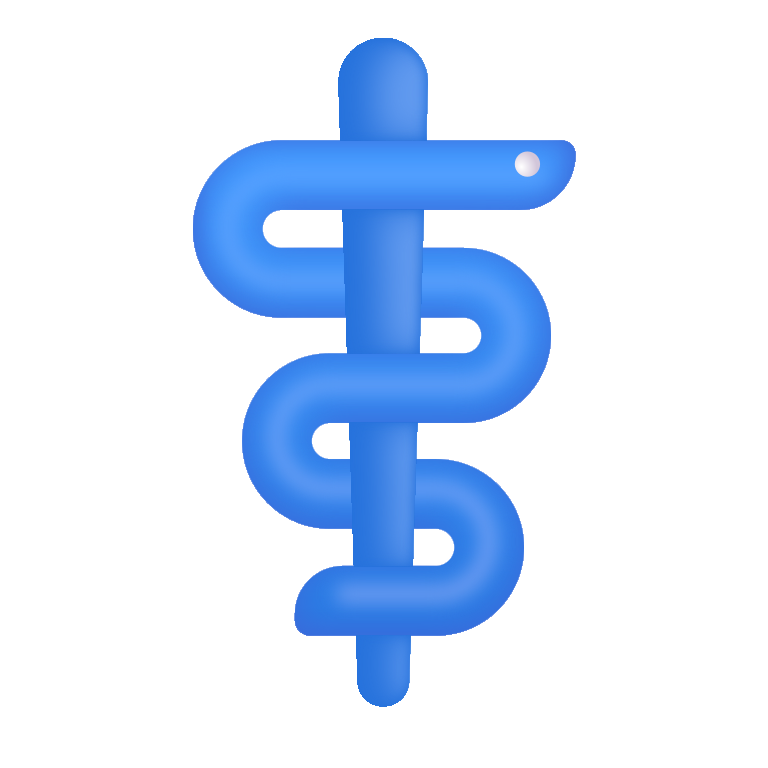
medical symbol color